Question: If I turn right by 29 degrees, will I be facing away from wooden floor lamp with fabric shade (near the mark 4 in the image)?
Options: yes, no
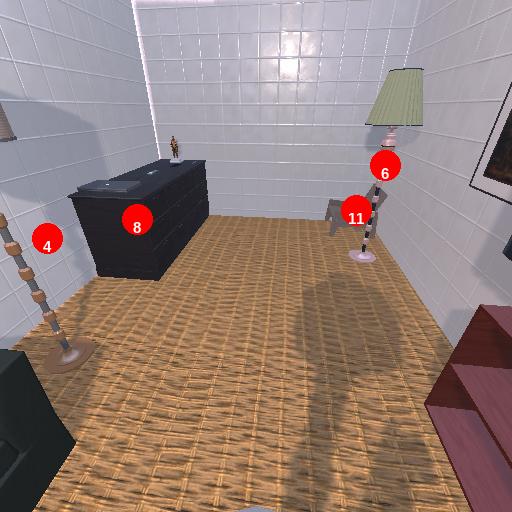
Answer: yes